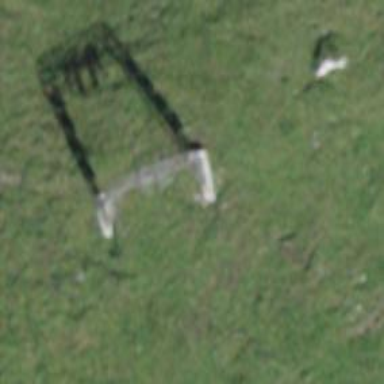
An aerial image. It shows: Pylon for aerialway.